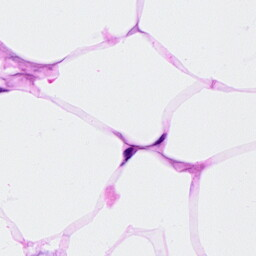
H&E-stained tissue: Breast